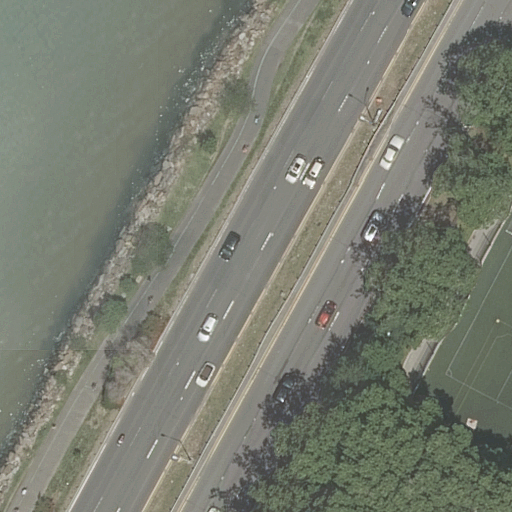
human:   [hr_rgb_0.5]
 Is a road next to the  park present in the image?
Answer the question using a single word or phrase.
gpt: yes

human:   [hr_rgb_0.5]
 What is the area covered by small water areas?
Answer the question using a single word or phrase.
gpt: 0m2

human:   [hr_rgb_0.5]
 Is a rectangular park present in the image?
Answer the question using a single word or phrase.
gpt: yes

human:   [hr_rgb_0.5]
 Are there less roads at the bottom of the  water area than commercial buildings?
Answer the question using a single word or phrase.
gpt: no

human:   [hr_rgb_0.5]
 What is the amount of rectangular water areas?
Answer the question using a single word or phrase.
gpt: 1

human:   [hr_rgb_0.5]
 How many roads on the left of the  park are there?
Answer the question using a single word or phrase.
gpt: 0

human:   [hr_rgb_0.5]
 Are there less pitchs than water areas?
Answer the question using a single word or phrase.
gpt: no

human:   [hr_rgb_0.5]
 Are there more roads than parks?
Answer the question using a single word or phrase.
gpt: yes

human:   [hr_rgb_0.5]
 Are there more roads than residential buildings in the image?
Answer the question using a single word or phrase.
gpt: yes

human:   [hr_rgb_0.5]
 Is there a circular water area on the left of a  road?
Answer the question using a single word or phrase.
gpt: no

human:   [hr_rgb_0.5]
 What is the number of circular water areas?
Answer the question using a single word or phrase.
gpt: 0

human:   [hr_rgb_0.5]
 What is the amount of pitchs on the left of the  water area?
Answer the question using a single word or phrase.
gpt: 0

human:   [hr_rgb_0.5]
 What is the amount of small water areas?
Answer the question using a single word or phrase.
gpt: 0

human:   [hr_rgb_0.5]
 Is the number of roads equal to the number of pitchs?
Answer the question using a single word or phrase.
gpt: no

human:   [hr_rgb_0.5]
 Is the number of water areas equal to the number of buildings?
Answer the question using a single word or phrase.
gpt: no

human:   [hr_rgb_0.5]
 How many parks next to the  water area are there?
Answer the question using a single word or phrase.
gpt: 1

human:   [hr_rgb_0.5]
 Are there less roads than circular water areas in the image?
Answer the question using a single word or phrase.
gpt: no

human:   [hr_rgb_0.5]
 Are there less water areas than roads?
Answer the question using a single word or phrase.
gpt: yes

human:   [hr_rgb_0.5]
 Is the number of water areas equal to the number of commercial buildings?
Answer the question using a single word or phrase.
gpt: no

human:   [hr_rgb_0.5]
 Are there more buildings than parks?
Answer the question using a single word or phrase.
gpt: no

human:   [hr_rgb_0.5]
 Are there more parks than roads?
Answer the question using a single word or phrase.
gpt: no

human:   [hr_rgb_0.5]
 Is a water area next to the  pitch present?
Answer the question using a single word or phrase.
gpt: yes

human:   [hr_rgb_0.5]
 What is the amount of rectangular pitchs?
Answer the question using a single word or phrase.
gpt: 0

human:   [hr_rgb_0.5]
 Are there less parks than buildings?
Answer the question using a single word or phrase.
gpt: no

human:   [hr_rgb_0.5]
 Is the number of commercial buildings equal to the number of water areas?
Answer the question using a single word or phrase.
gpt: no

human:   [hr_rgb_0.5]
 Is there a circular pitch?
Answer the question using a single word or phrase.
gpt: no

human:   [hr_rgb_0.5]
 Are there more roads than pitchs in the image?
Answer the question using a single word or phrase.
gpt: yes

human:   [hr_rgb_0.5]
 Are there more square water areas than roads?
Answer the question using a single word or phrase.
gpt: no

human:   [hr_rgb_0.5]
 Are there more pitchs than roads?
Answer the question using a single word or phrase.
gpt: no

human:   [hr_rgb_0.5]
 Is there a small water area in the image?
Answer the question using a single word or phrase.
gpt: no

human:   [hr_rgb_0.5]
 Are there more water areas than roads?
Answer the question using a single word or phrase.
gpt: no

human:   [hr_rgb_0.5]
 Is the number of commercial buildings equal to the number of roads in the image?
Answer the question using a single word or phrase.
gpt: no

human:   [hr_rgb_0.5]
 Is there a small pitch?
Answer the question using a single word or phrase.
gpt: no

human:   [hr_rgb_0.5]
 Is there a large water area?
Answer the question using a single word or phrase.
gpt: yes

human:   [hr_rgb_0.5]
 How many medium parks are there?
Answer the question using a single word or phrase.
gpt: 0

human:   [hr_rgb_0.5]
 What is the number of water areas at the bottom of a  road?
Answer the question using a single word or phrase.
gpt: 0